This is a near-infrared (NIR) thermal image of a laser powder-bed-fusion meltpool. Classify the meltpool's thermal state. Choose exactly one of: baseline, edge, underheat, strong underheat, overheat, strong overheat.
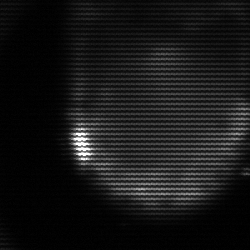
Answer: edge